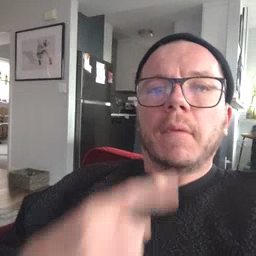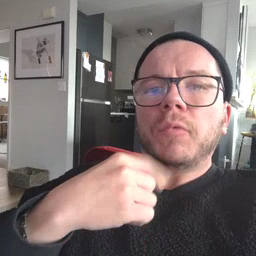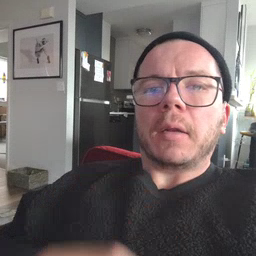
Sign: red